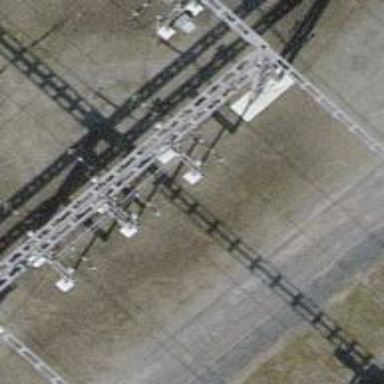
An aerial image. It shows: Insulator used in power equipment.